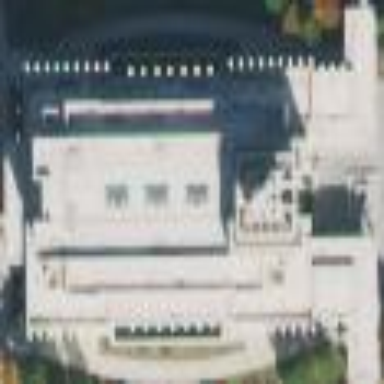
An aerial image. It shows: Temple building.